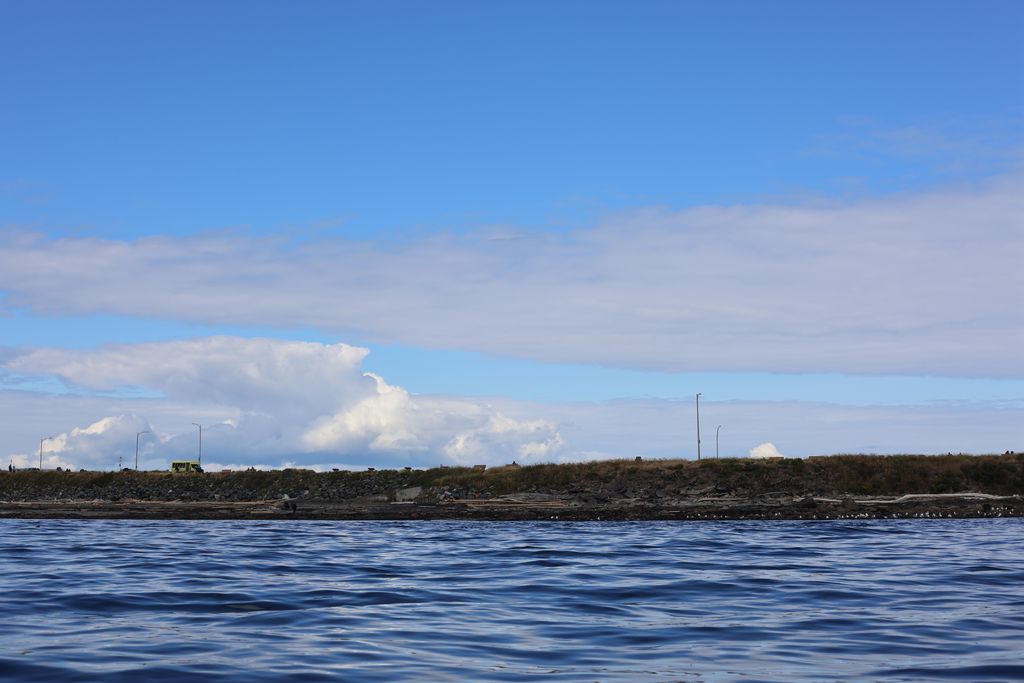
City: victoria